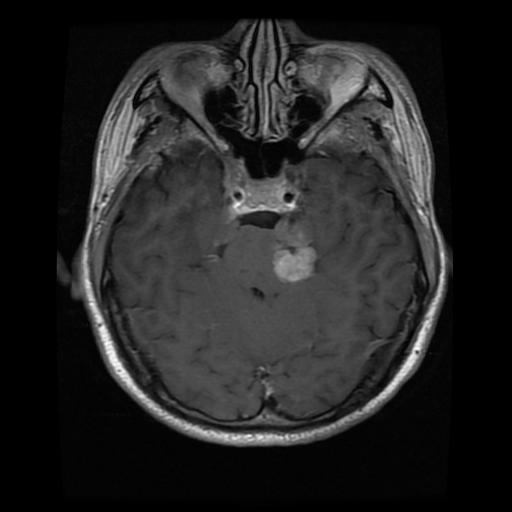
Label: meningioma